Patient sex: F
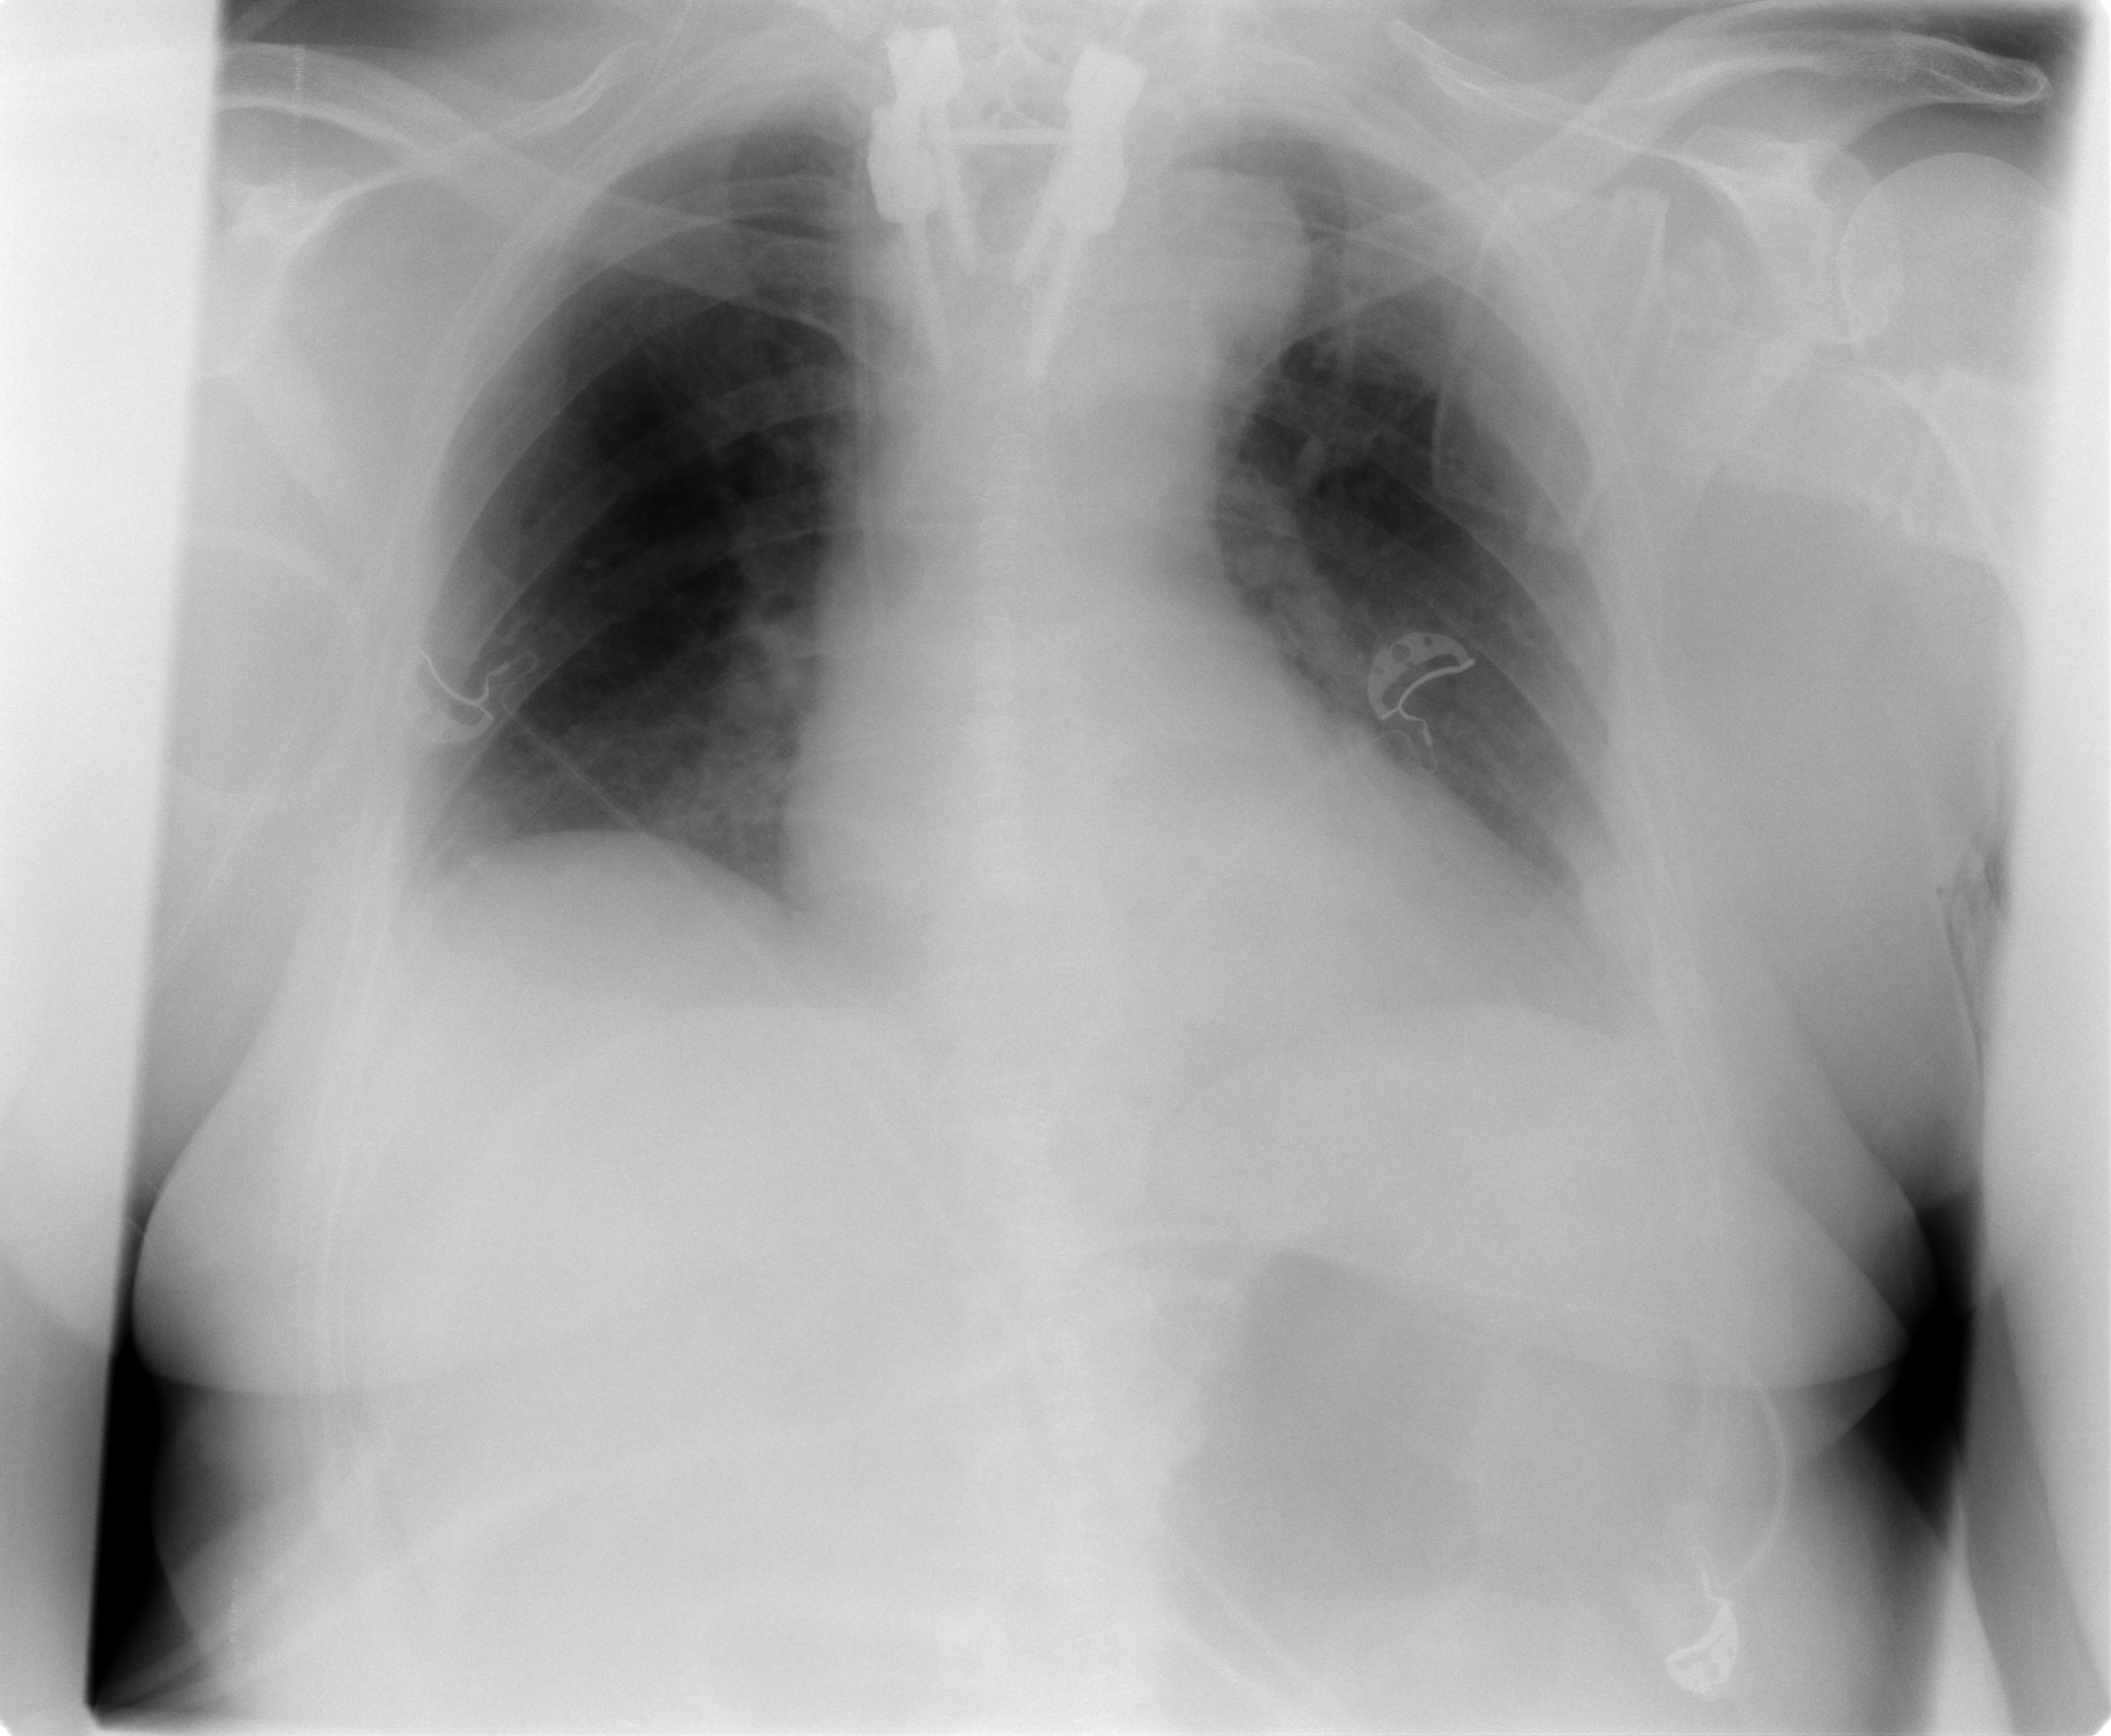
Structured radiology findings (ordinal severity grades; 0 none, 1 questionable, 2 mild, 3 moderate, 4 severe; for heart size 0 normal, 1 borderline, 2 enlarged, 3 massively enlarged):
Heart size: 2
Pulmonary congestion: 0
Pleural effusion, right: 0
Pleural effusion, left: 2
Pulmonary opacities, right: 0
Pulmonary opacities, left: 0
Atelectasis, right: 0
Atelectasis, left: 0